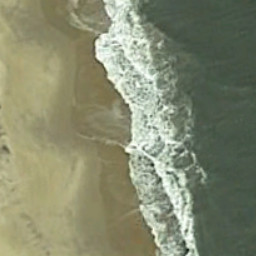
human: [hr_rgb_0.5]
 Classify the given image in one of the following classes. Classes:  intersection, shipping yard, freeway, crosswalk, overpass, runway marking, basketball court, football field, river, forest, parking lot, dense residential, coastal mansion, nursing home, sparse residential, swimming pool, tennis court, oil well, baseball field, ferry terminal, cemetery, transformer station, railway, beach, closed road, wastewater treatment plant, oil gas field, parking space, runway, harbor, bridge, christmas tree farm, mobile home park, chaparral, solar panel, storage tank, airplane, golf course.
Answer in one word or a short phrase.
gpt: beach